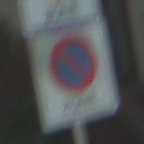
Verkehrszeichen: BeginnEingeschraenktesHalteverbotZone
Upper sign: BeginnZone20
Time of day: Midday
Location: Outdoor (Suburban)
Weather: Clear
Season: NotSpecified
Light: Natural